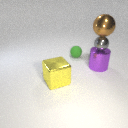
large purple metal cylinder below large brown metal sphere